Question: I was trying to figure out why the page title looked uneven at the bottom.

I made the containing element
'''
#pageTitle {
background-color: rgba(6, 6, 6, 0.85);
margin:0;
padding: 0 12px;
width: 100%; }
'''
and the h1
'''
#pageTitle h1 {
color: #93d9f5;
font-family: 'MyriadWebPro Condensed';
font-weight: lighter;
margin: 0;
text-transform:uppercase; }
'''
A coworker mentioned that some fonts contain extra padding at the bottom. How can I find that measurement, and work around it to make it look even?
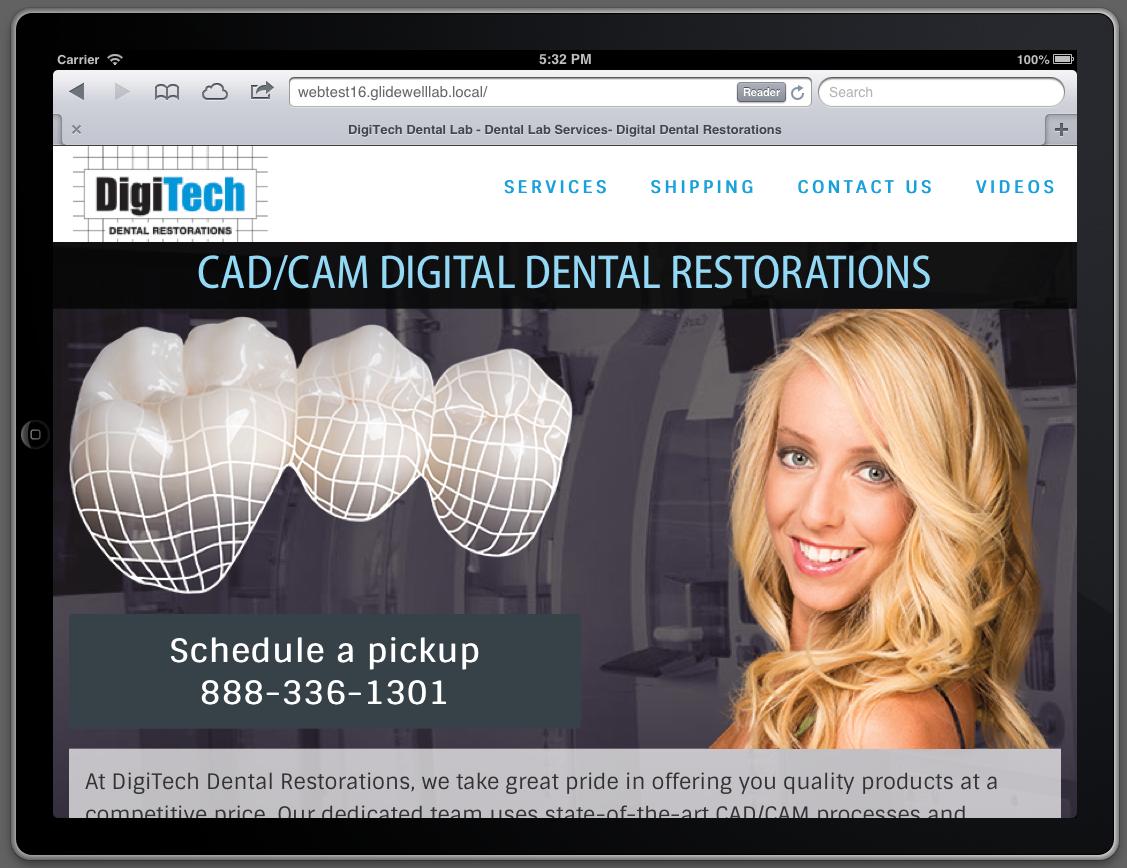
Answer: You may manipulate the 'line-height' and 'vertical-align' properties (particularly line-height) of your container and 'h1' tag to eliminate the 'padding' effect of a font that has a line-height that is larger than you desire.
<URL> for an example